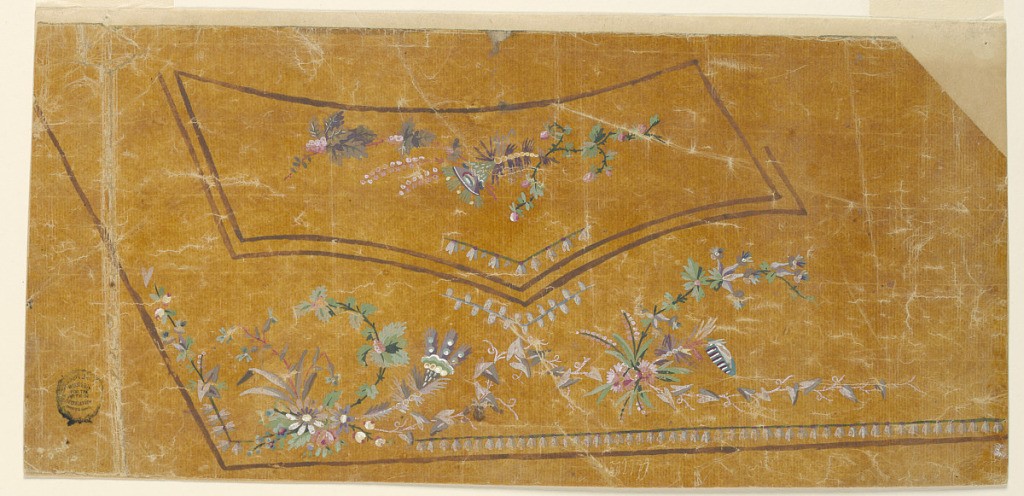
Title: Design for the Embroidery of the Left Bottom Part of a Man's Waistcoat of the "Fabrique de St. Ruf"
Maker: Fabrique de Saint Ruf, Lyon, France
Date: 1785–1795
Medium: Brush and gouache on glazed tracing paper
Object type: Drawing
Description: Lilac edges parts of which are to be paralleled by leaf staffs. Bunches of flowers are showon on the flap of the poocket, beneath its right part and in the corner. An ivy stem connects the two last ones.